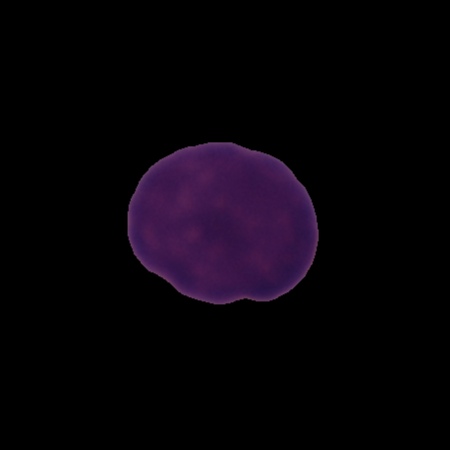
Label: healthy